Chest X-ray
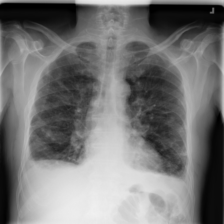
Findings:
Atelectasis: negative
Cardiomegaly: negative
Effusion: positive
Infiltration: negative
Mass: negative
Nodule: negative
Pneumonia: negative
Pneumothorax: negative
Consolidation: negative
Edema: negative
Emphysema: negative
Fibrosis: negative
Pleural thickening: negative
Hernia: negative